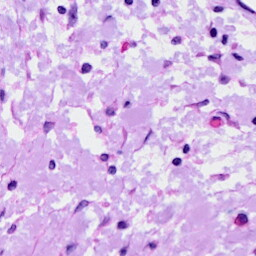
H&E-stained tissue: Ovarian